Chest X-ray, AP view. Patient: 59 years old, sex F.
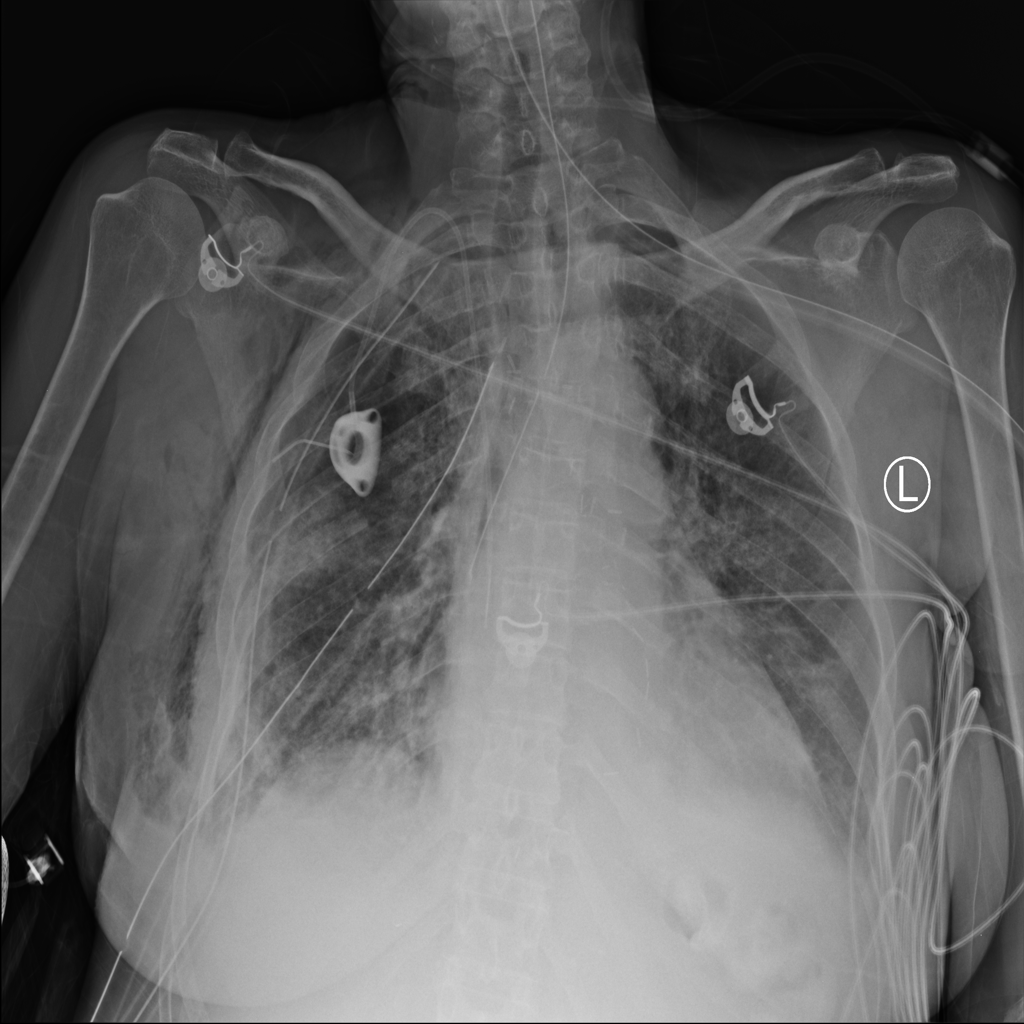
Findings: Emphysema